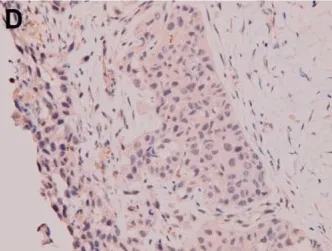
Metastatic squamous cell carcinoma over peritoneum.
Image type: pathology (immunostaining)